Question: when plotting my data using gnuplot, I experience that the right border is cut off, so the last x value is not completely visible.
How can I set the canvas to be larger?

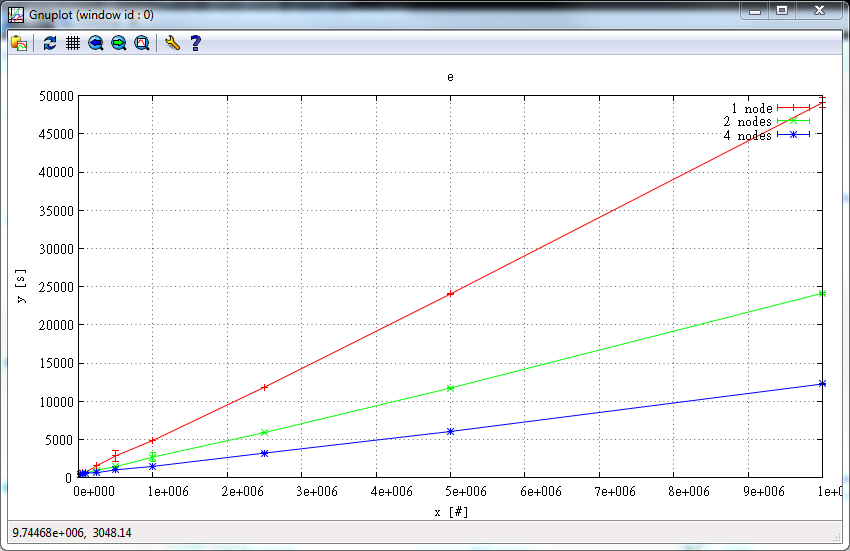
Answer: ### Second Answer
To enlarge the margins the plot see <URL>. So something like:
'''
set rmargin 5
'''
should do the trick.
### First Answer
You can explicitly set the <URL> like so:
'''
set xrange [0:1e8]
'''
Alternatively you can specify the range in your <URL> command:
'''
plot [0:1e8] ...
'''
If you want to dynamically alter the x- and y-range maybe <URL> can help.